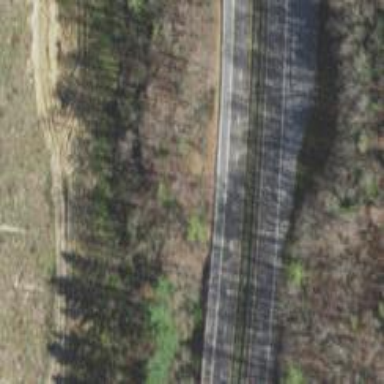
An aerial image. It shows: Trunk highway with expressway features.